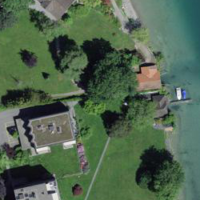
EUNIS habitat code: 55
Species observed at this site:
Geum urbanum
Symphoricarpos albus
Fragaria vesca
Chelidonium majus